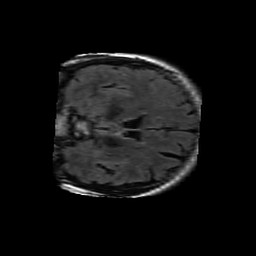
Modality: FLAIR
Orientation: coronal
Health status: ill
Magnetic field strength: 3 T